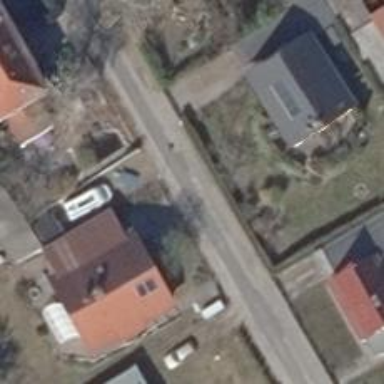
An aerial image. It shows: Residential road with concrete surface.